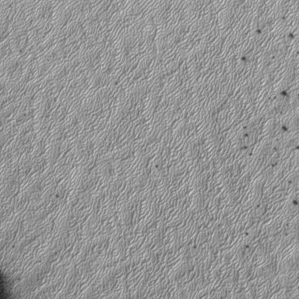
Label: frost